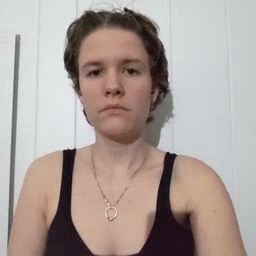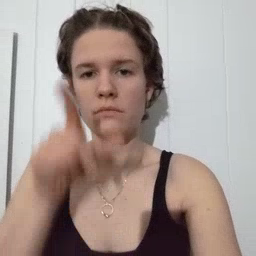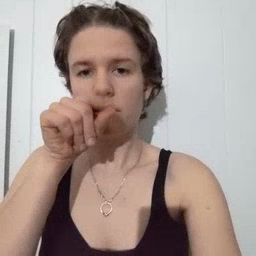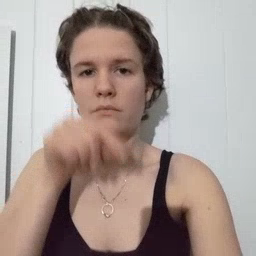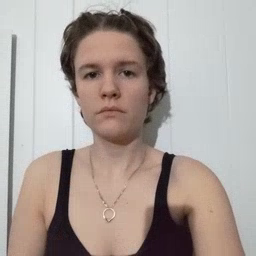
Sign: bird